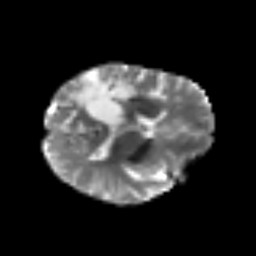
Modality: T2w
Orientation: axial
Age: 62
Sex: female
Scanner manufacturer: siemens
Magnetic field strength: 3 T
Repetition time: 3.2 s
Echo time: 0.081 s